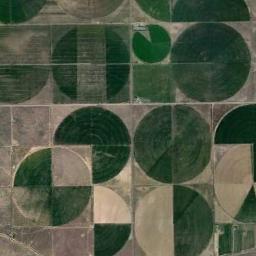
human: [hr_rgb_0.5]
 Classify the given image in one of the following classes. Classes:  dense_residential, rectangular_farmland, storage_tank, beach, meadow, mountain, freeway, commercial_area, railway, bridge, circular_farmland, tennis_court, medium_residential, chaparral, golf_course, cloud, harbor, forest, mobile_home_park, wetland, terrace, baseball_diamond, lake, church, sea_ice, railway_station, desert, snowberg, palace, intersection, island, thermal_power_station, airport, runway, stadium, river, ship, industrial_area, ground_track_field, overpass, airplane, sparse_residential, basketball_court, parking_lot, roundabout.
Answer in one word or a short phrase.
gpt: circular_farmland